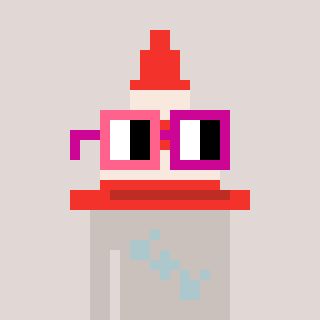
a pixel art character with square pink and red glasses, a cone-shaped head and a foggrey-colored body on a warm background